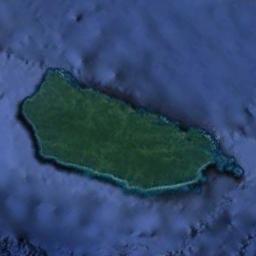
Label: island